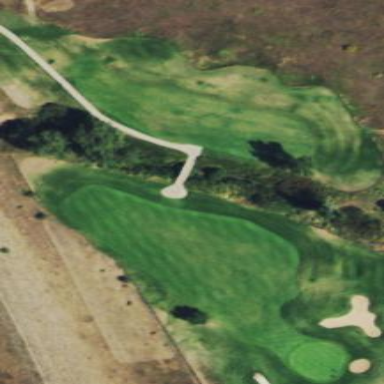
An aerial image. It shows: Rough grassy area used for golf.